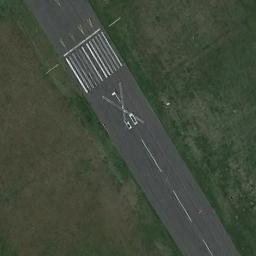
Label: runway